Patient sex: M
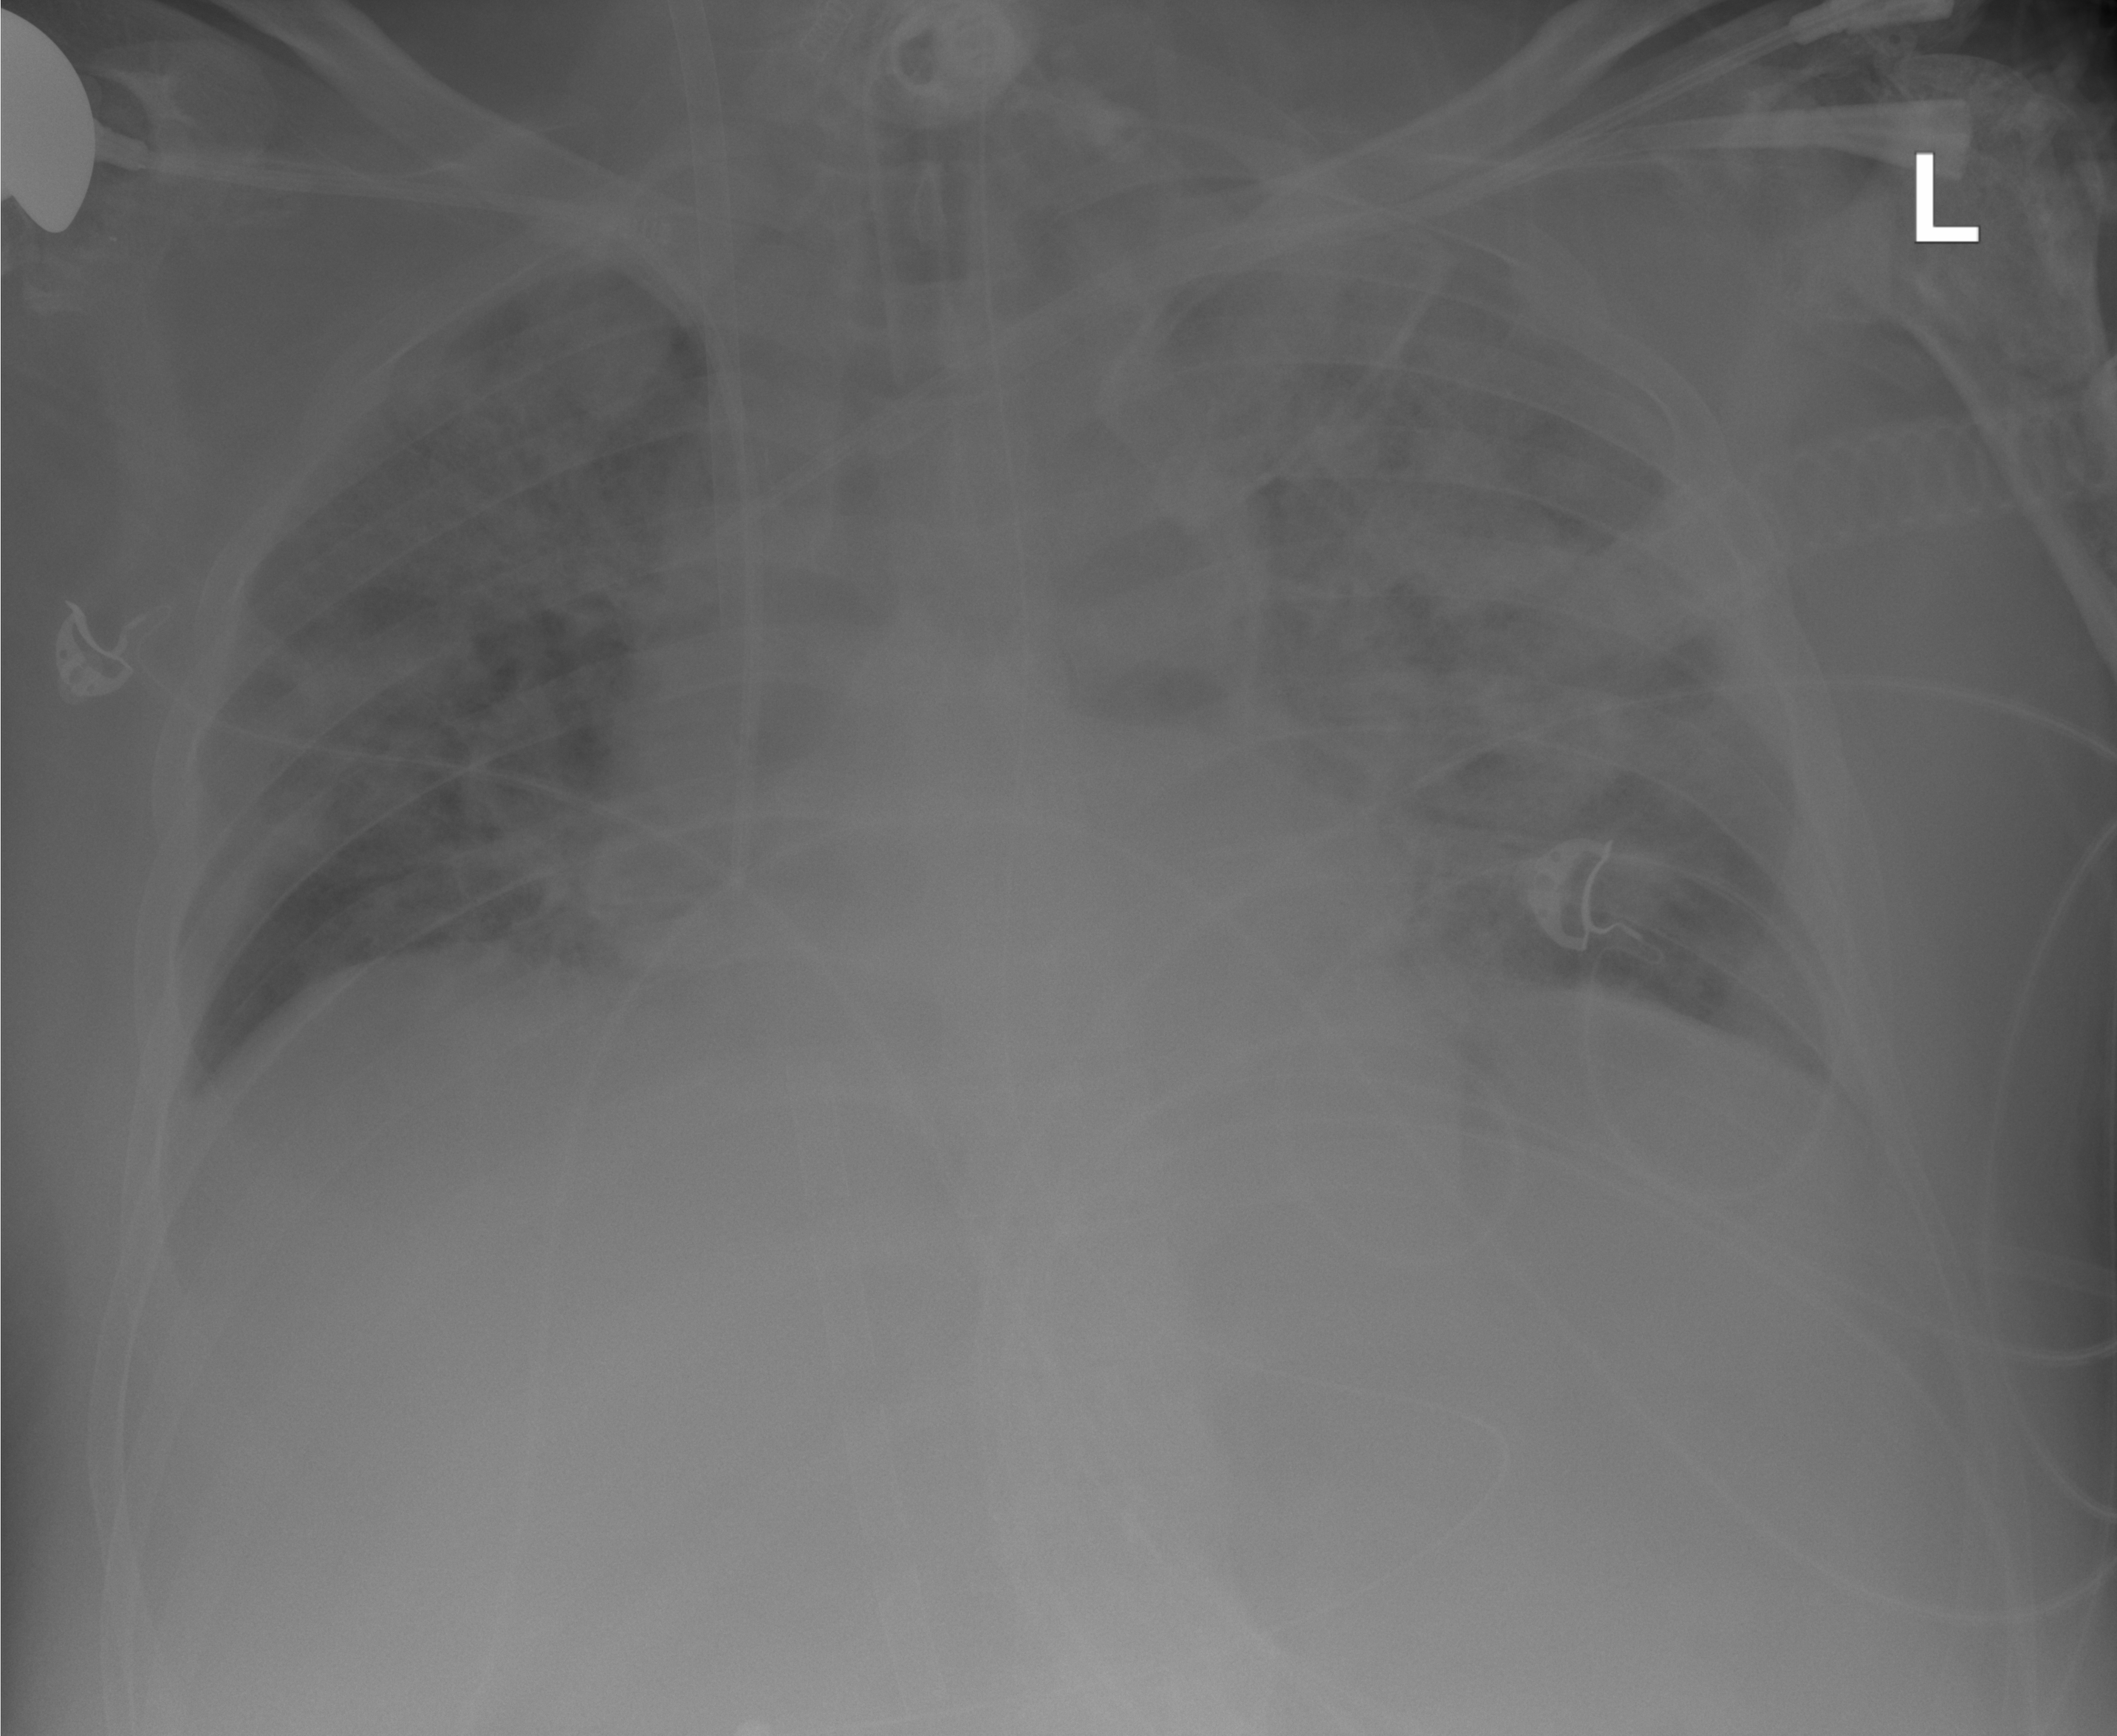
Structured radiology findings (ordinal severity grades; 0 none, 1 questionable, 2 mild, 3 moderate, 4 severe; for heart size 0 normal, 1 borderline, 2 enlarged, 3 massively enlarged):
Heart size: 0
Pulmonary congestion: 0
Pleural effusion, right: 1
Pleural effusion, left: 2
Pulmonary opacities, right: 4
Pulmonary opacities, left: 4
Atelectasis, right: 4
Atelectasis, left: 3